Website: apple
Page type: address-validator
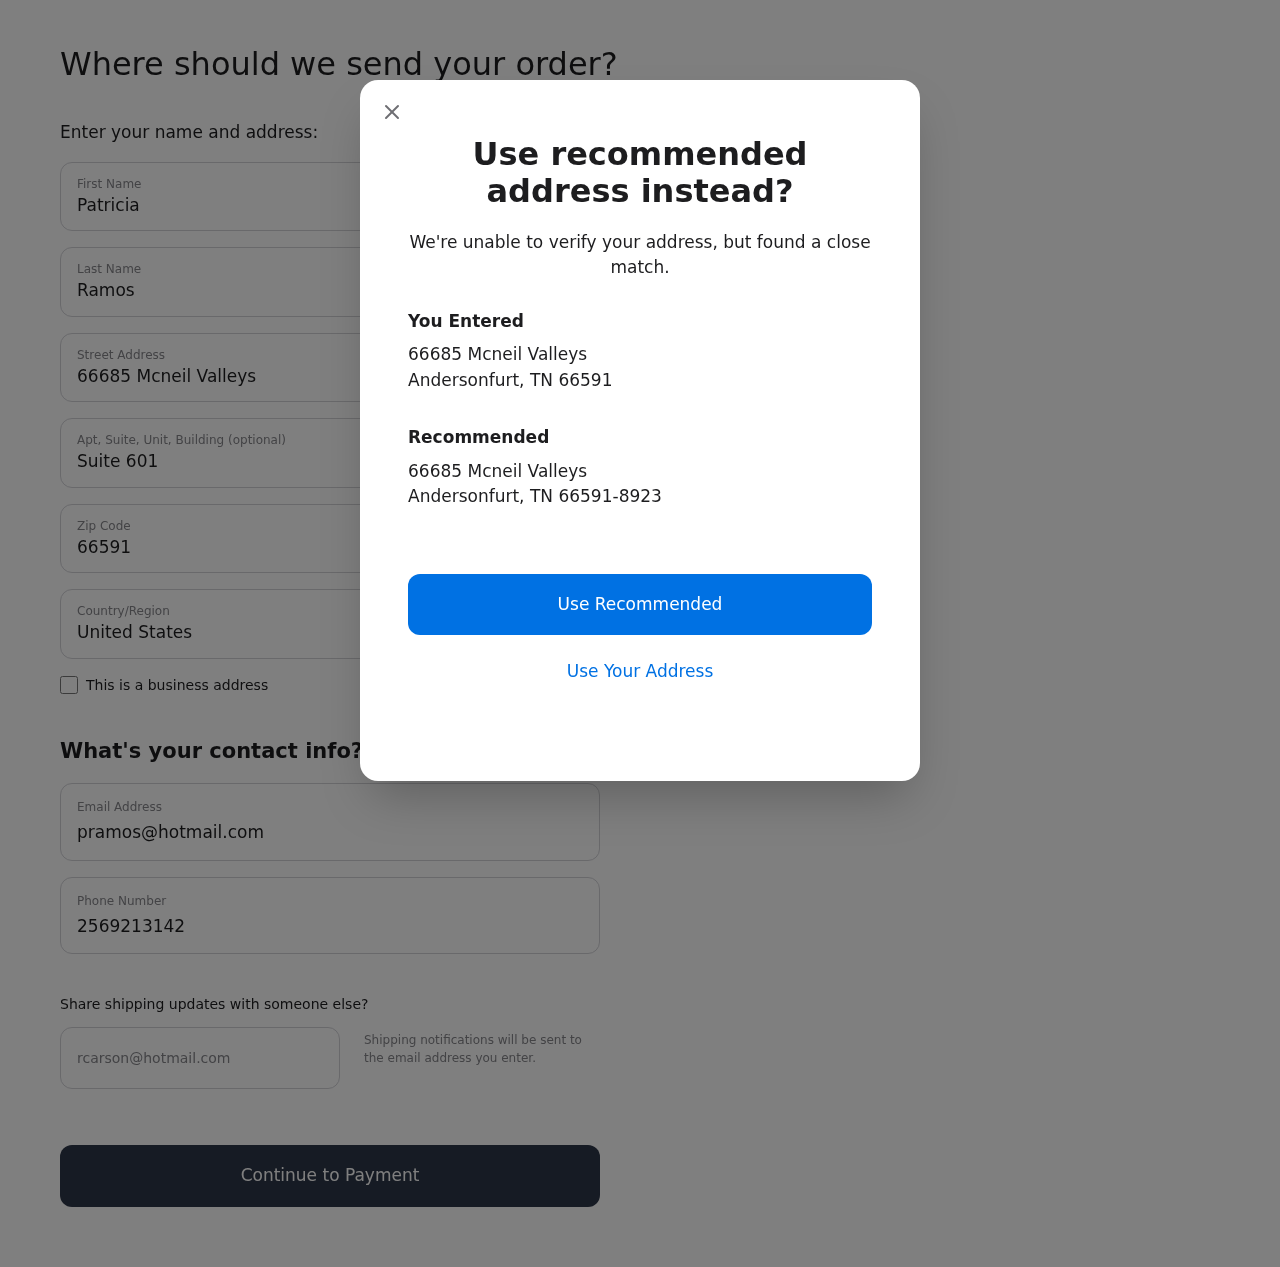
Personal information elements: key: PII_CITY
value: Andersonfurt
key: PII_COUNTRY
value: United States
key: PII_EMAIL
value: pramos@hotmail.com
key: PII_FIRSTNAME
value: Patricia
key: PII_GIFT_EMAIL
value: rcarson@hotmail.com
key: PII_LASTNAME
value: Ramos
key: PII_PHONE
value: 2569213142
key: PII_POSTCODE
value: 66591
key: PII_POSTCODE_FULL
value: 66591-8923
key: PII_STATE_ABBR
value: TN
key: PII_STREET
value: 66685 Mcneil Valleys
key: PII_STREET2
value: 66685 Mcneil Valleys
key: PII_STREET2
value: Suite 601
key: PII_CITY2
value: Andersonfurt
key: PII_STATE_ABBR2
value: TN